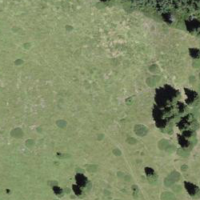
EUNIS habitat code: 23
Species observed at this site:
Calluna vulgaris